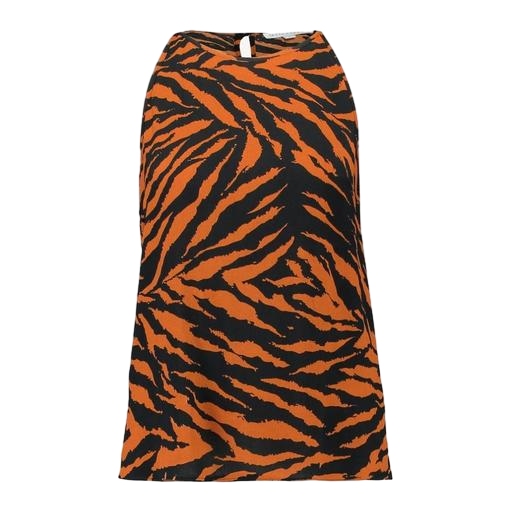
sleeveless tiger print, orange and black animal design, tiger print, white background